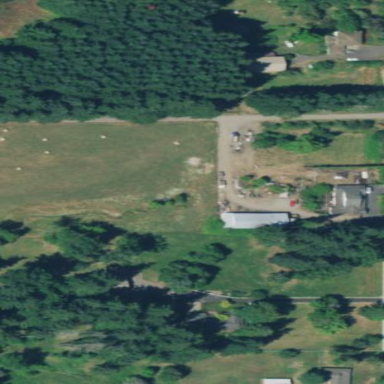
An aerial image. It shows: Farmyard area.